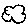
Label: cloud